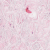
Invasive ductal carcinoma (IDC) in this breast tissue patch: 0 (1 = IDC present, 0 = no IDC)